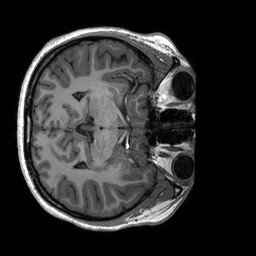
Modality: T1w
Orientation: axial
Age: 18
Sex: female
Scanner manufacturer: siemens
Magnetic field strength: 3 T
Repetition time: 2.53 s
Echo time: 0.00227 s